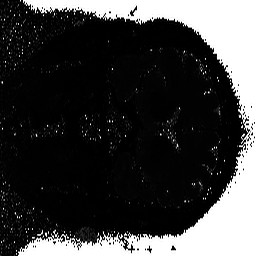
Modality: T2starmap
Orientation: coronal
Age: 62
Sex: male
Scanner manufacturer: siemens
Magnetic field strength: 3 T
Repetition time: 0.043 s
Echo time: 0.00184 s